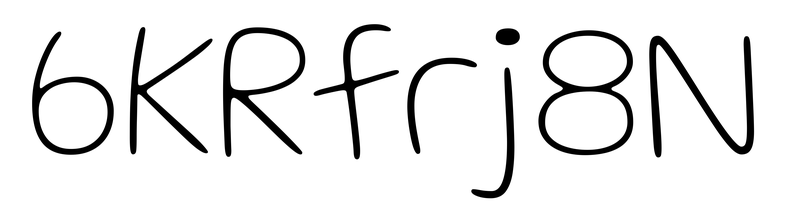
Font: Gluten_Thin